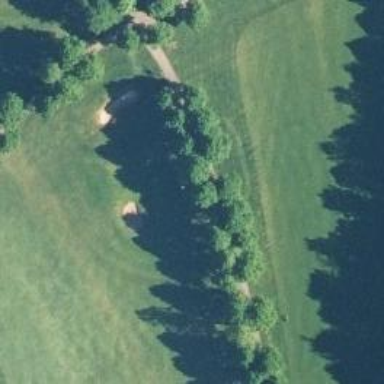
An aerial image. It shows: Golf hole.